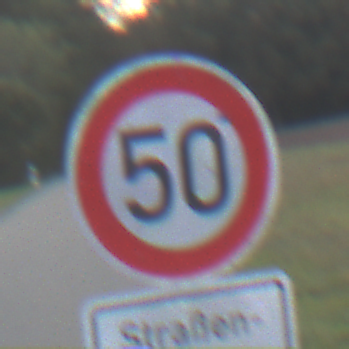
Verkehrszeichen: Geschwindigkeit50
Zusatzzeichen unten: HinweiseAufGefahrenDurchVerbaleAngabe3
Umgebung: Outdoor, Nature
Tageszeit: SunriseSunset
Wetter: PartlyCloudy
Licht: Natural
Jahreszeit: NotSpecified
Kontrast: LowContrast